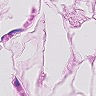
Metastatic tissue present: no